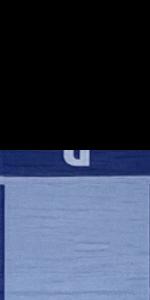
Label: Empty